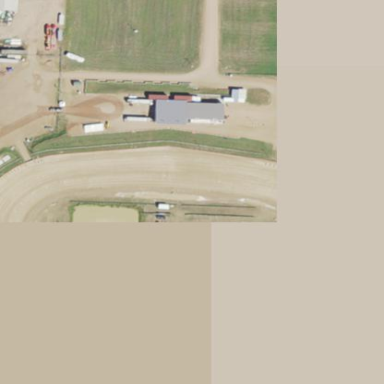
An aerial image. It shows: Raceway for motor sports.